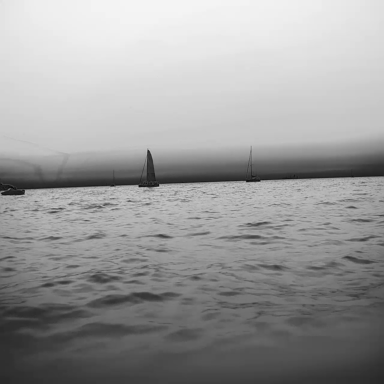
There are four objects shown in the infrared image, including three sailboats, and a canoe.